Aerial crown-view tile of a tropical tree (Barro Colorado Island, Panama), acquired 20250616:
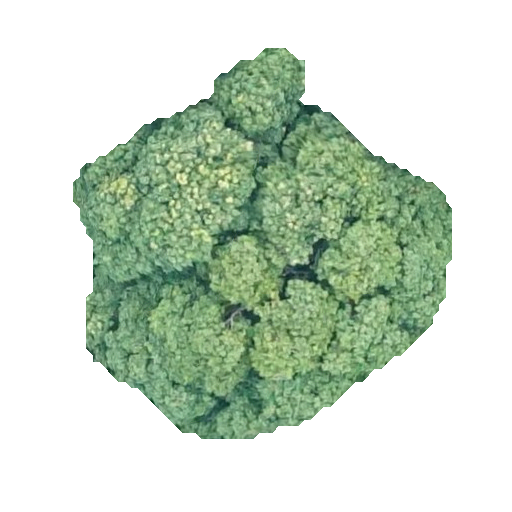
Species: Trichilia tuberculata
GBIF accepted scientific name: Trichilia tuberculata
Crown area: 143.99 m²